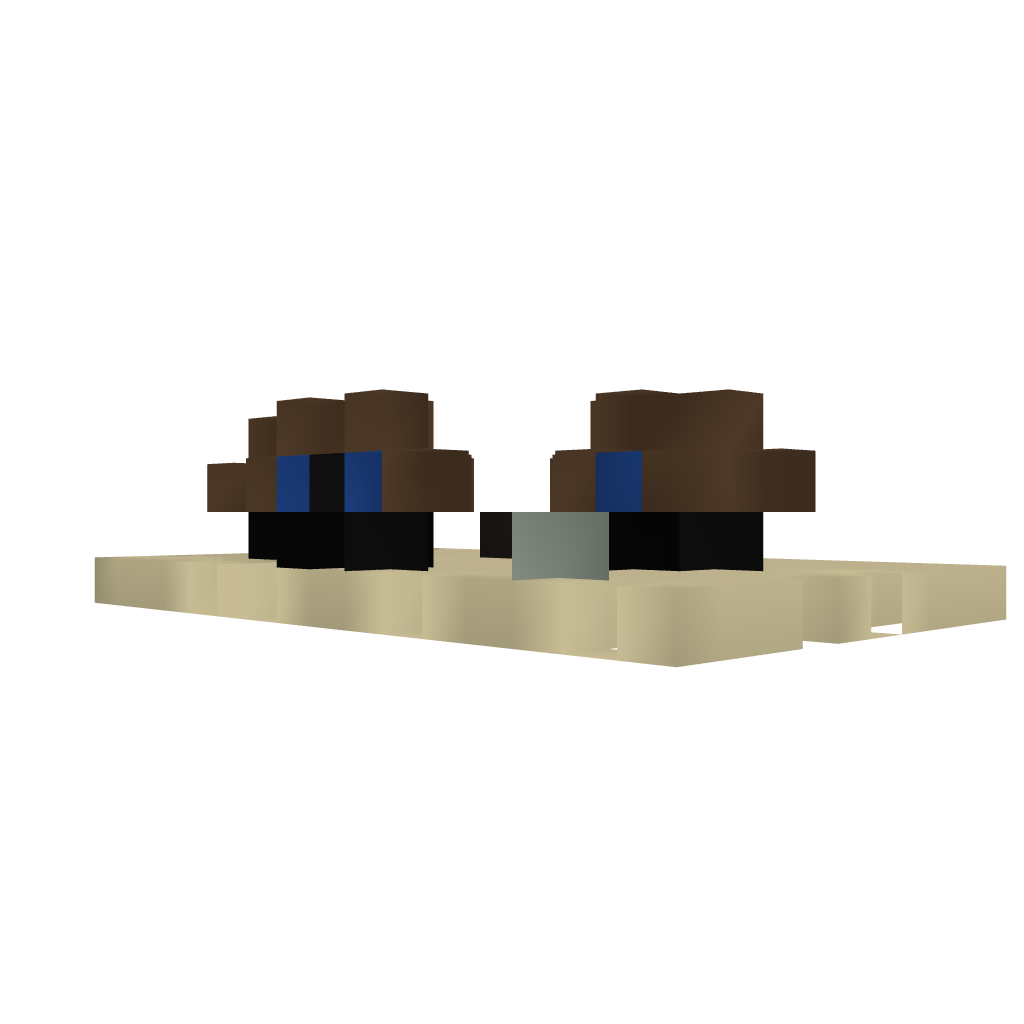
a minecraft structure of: Infinate Music Machine